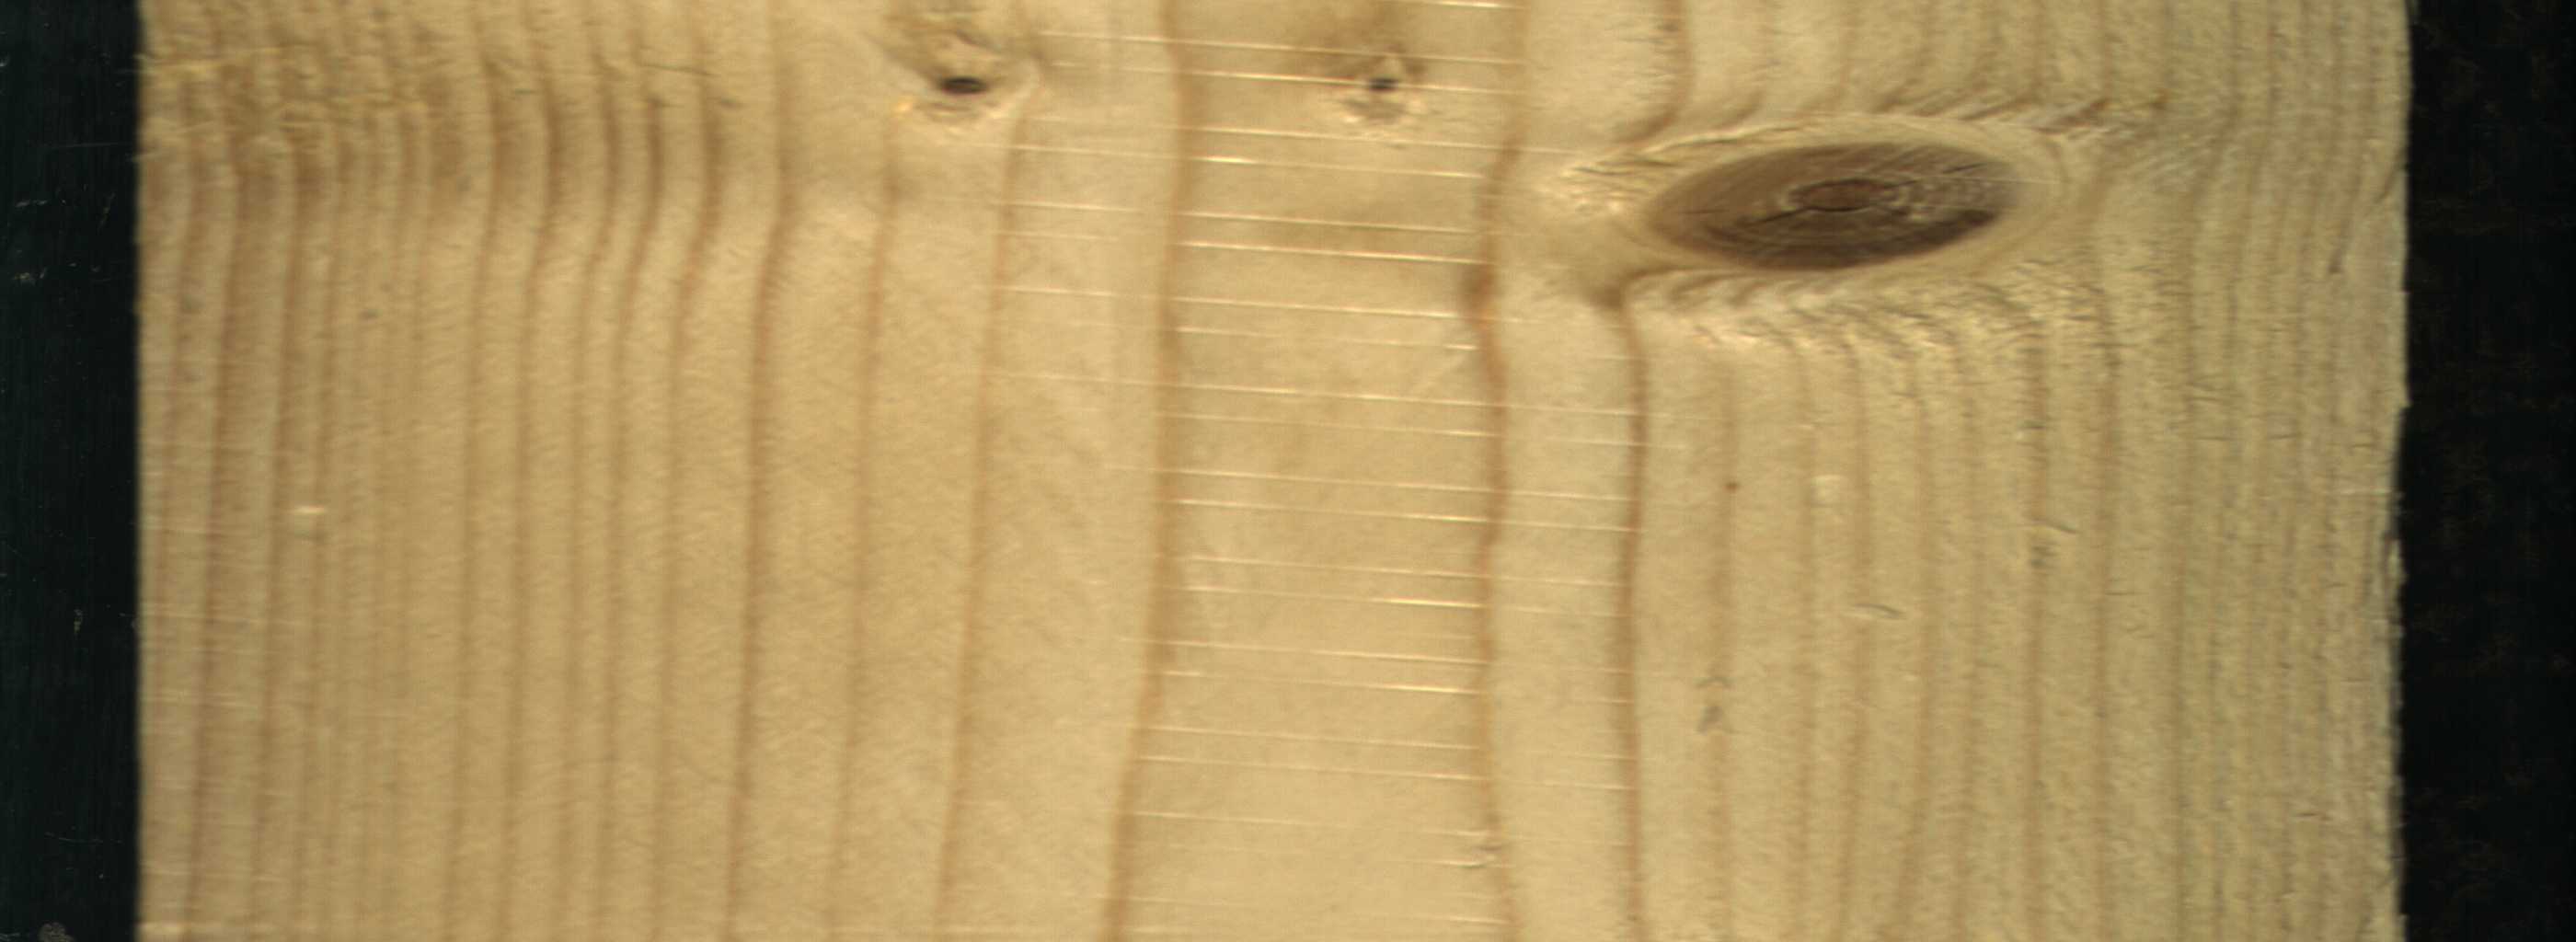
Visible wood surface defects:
Live_Knot
Live_Knot
Live_Knot